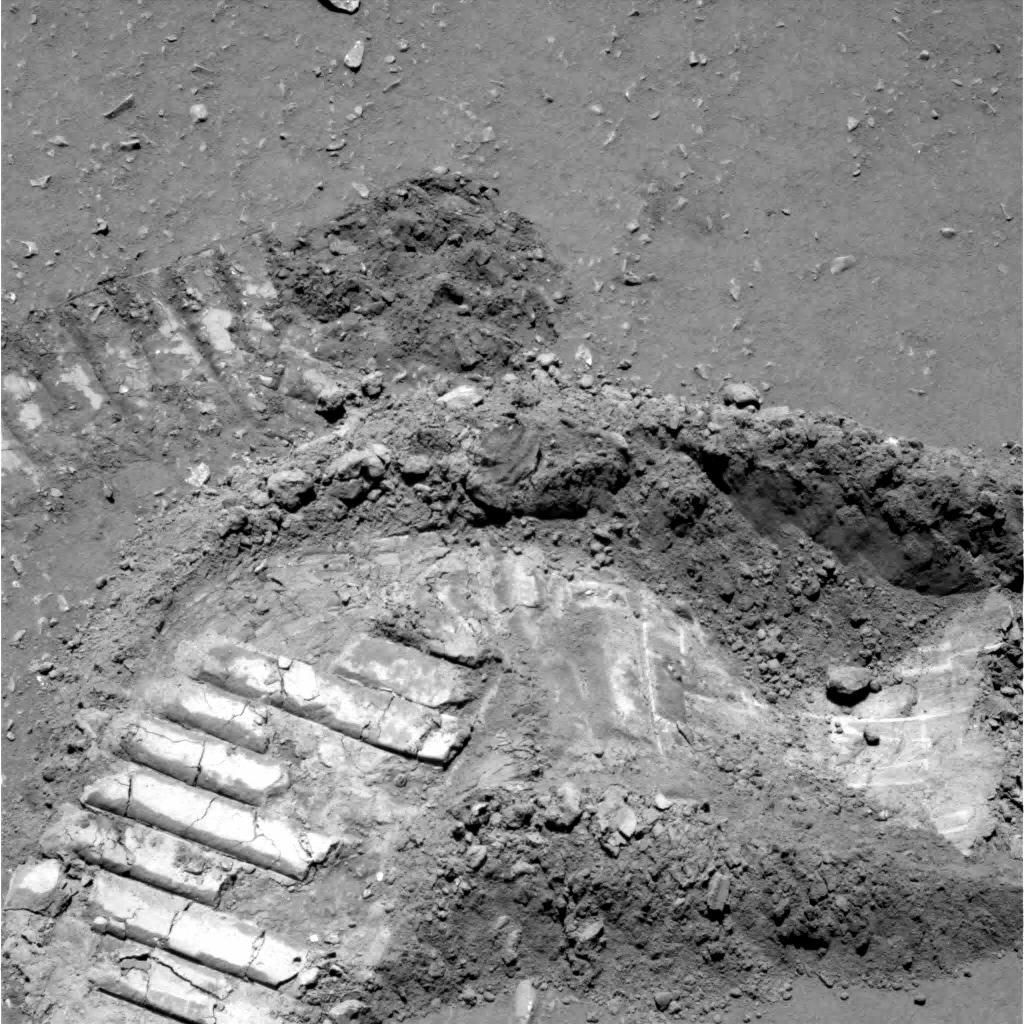
Terrain classes present: Gravel / Sand / Soil, Rock, Track